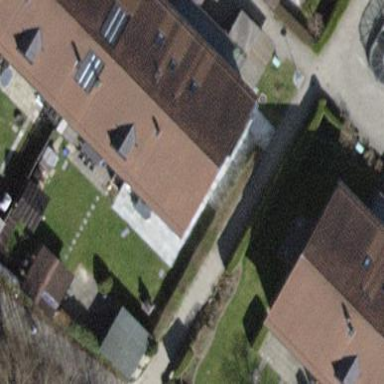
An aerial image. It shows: Terrace building with tiled roof.